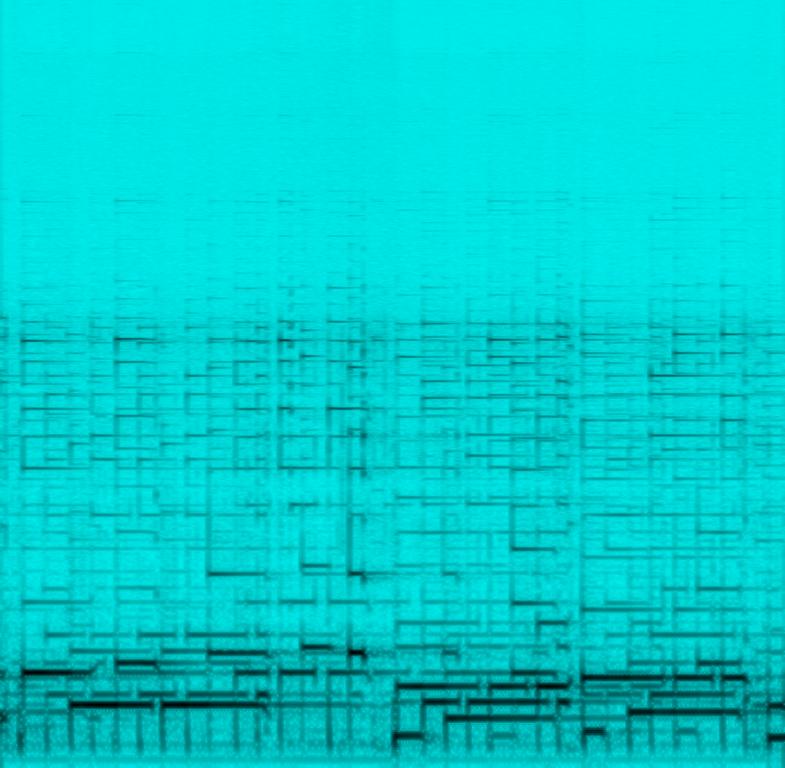
This is an instrumental progressive rock piece. The only instrument being played in the piece is a clean sounding electric guitar. There is a gently played guitar solo that gives a mellow aura. The atmosphere is dreamy. This piece could be used in the soundtrack of a movie or a TV show at a dream/flashback sequence. It could be playing in the background at a rock bar.